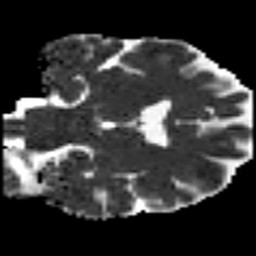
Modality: MD
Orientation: coronal
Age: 44
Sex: male
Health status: ill
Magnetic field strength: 3 T
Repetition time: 9 s
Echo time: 0.093 s